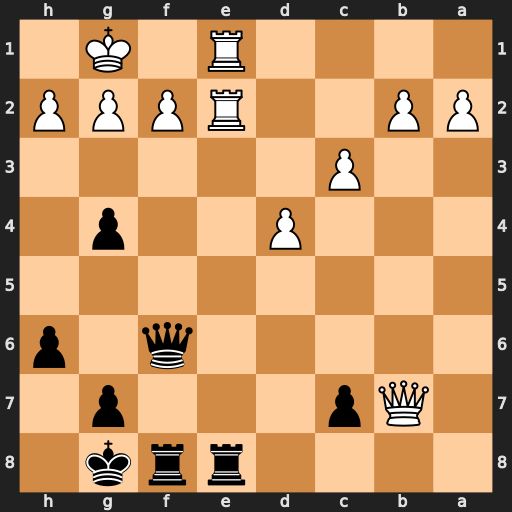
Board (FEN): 4rrk1/1Qp3p1/5q1p/8/3P2p1/2P5/PP2RPPP/4R1K1
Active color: b
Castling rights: -
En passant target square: -
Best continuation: Qxf2+ Rxf2 Rxe1+ Rf1 Rexf1#